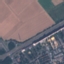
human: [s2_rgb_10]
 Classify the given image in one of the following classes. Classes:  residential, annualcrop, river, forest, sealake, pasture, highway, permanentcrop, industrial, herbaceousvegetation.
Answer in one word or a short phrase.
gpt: Highway